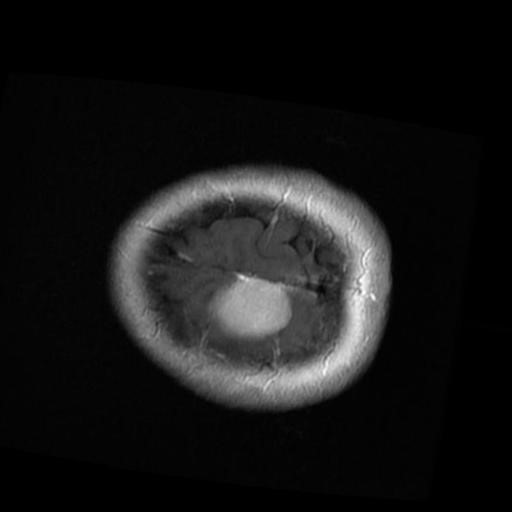
Label: brain_menin